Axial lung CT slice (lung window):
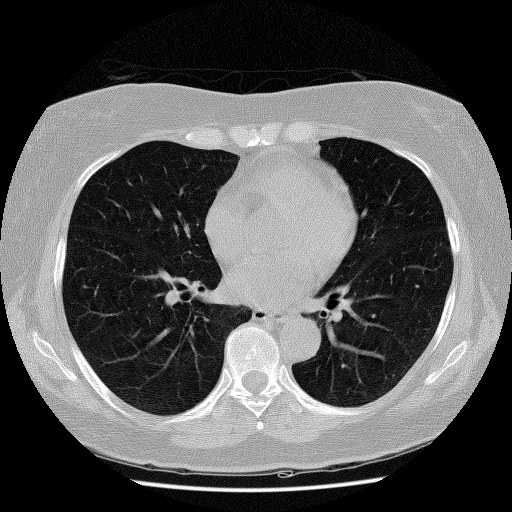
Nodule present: no